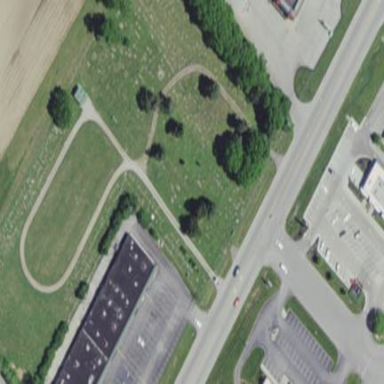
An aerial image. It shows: Cemetery.